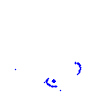
Particle: proton